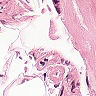
Metastatic tissue present: no